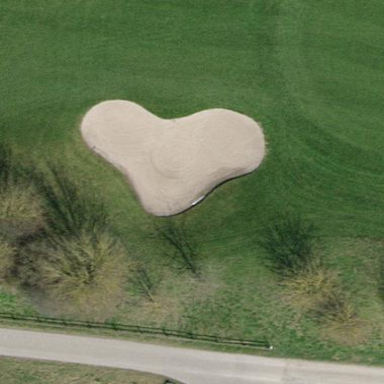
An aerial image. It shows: Golf bunker filled with sandy terrain.